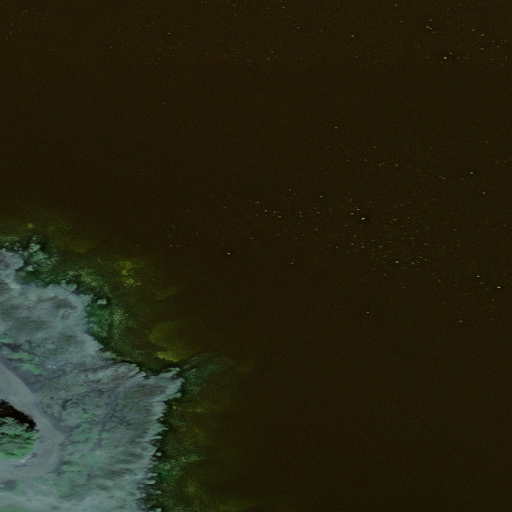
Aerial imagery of island in Alaska named Little Cedar Island containing only unknown